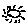
Label: sun